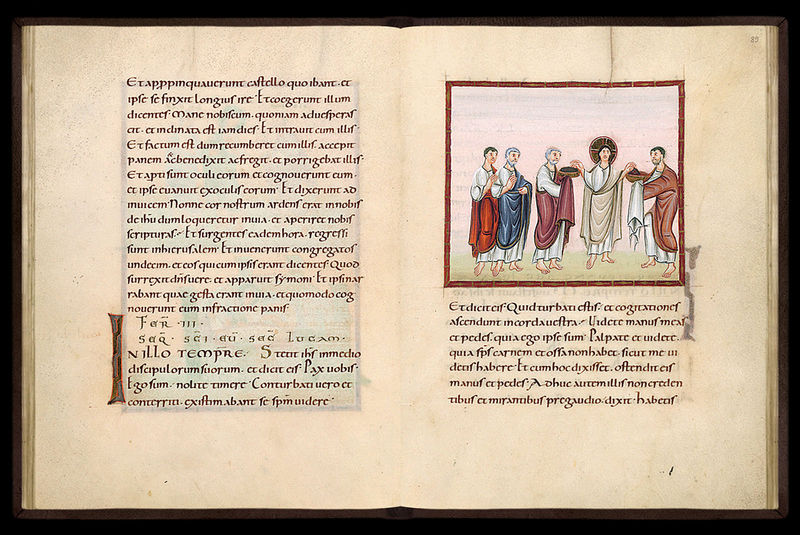
Titel: Egbert- Codex (Codex Egberti)
Institution: Trier, Stadtbibliothek/Stadtarchiv
Schlagwörter: blau, mann, weiß, menschen, braun, grau, männer, zeichnung, rot, tuch, alt, bart, bibel, rahmen, bild, gewänder, schalen, farbig, füße, schrift, papier, körbe, lila, rand, französisch, essen, barfuss, buch, mahl, pergament, initialien, heiligenschein, nimbus, christus, jesus, toga, griechisch, zeilen, zeit, jünger, heilig, buchseiten, miniatur, knick, handschrift, latein, apostel, buchmalerei, majuskel, codex, hellhäutig, helle haut, i, nillo, tempre, maal